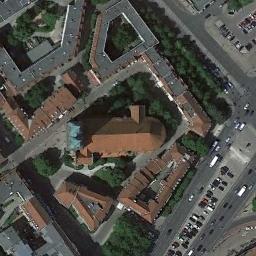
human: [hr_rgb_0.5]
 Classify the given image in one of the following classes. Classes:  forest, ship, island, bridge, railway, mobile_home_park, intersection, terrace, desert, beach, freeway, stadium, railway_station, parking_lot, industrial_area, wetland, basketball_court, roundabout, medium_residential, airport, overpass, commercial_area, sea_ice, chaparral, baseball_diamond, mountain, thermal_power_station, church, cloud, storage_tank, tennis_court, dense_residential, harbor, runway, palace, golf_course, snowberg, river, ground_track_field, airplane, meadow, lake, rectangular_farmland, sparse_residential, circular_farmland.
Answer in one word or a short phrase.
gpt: church